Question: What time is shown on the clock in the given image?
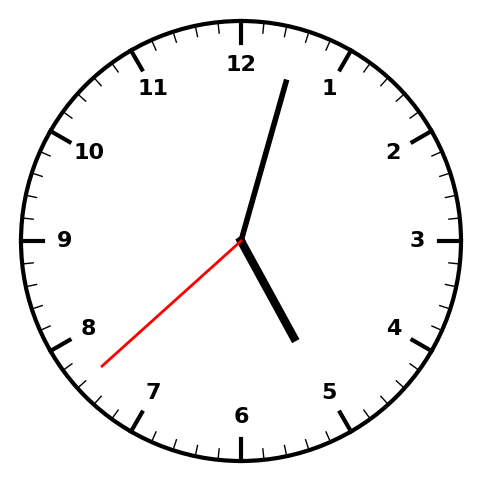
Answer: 05:02:38